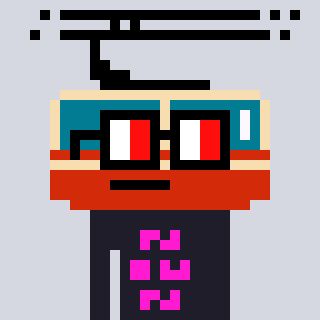
a pixel art character with square glasses with black frames and red eyes, a tram wagon-shaped head and a grayscale-colored body on a cool background